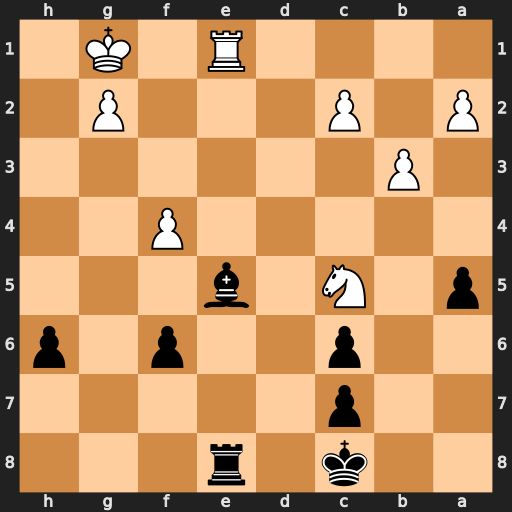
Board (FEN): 2k1r3/2p5/2p2p1p/p1N1b3/5P2/1P6/P1P3P1/4R1K1
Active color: b
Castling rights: -
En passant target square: -
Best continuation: Bd4+ Kf1 Rxe1+ Kxe1 Bxc5